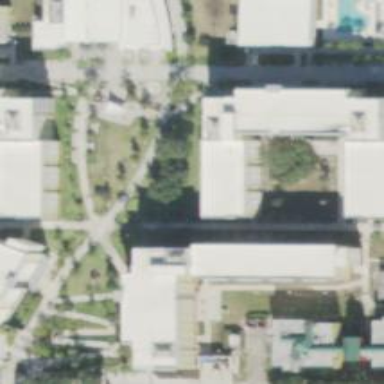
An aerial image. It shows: University building that serves as dormitory.